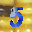
Label: 5